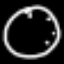
Label: clock